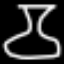
Label: hourglass